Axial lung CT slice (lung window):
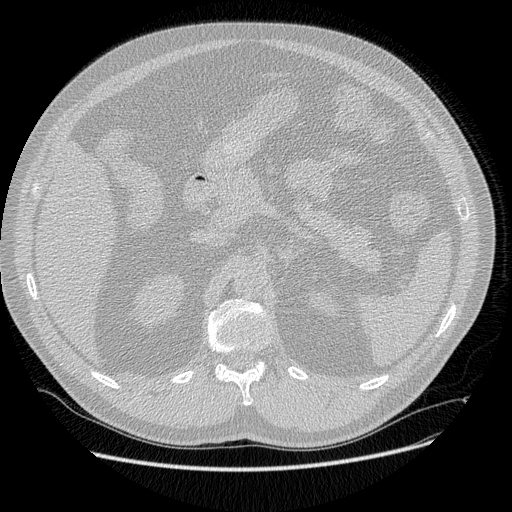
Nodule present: no